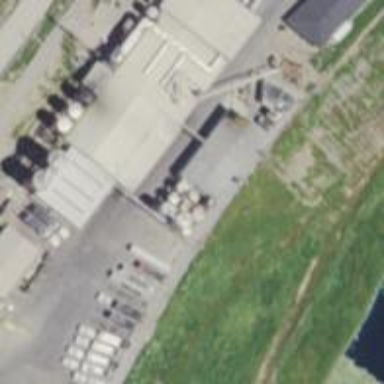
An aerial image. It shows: Storage tank with man-made structure.